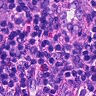
Metastatic tissue present: no